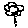
Label: flower